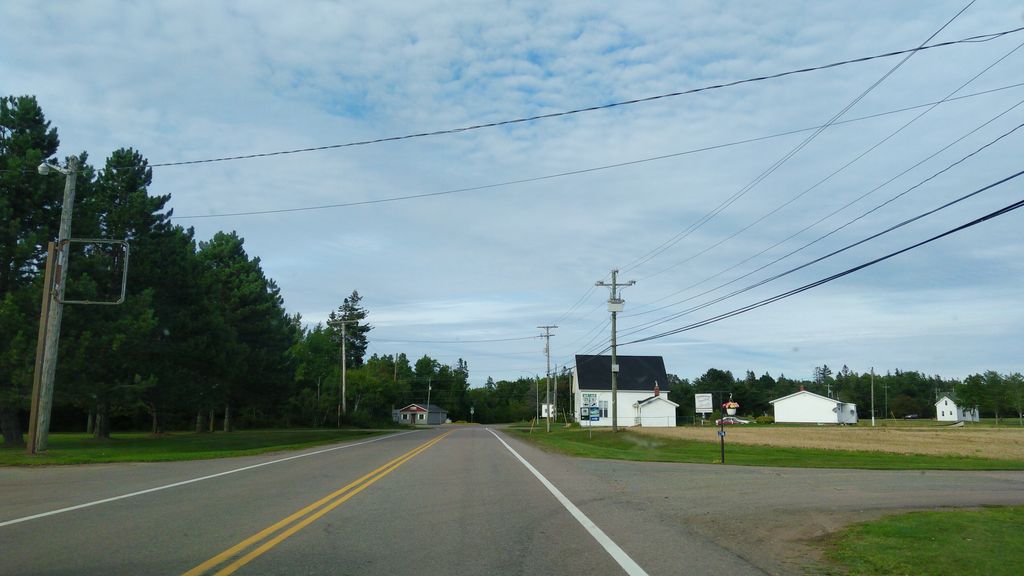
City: charlottetown